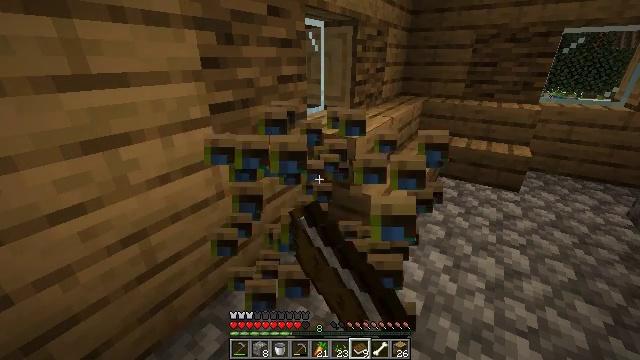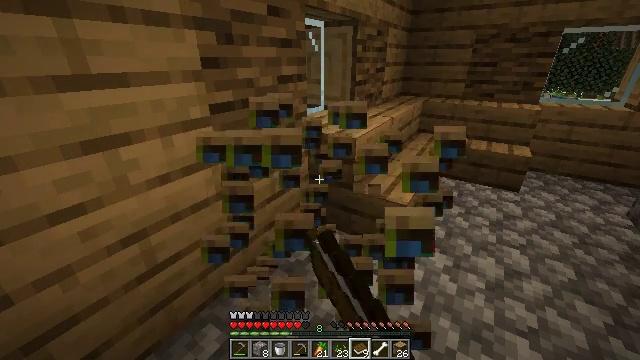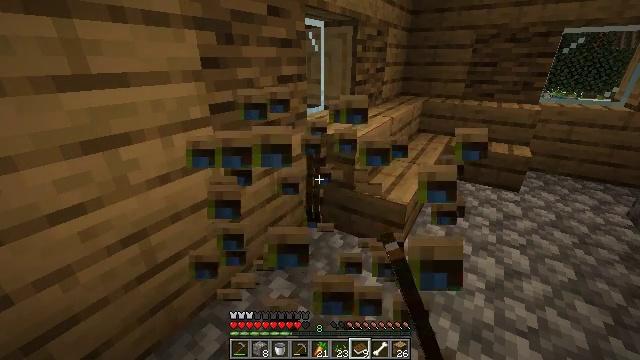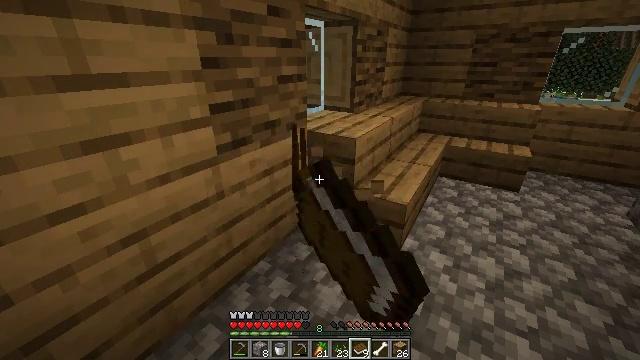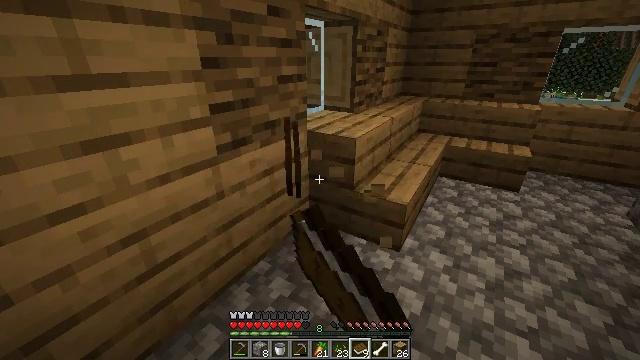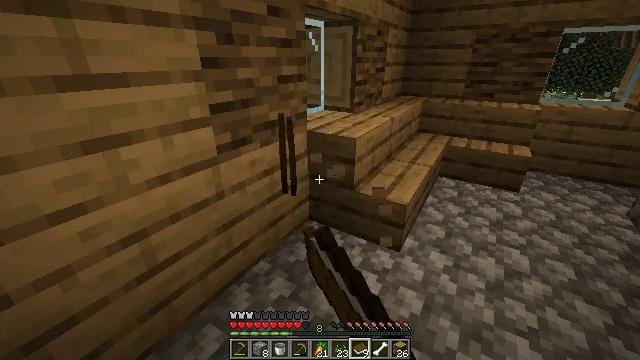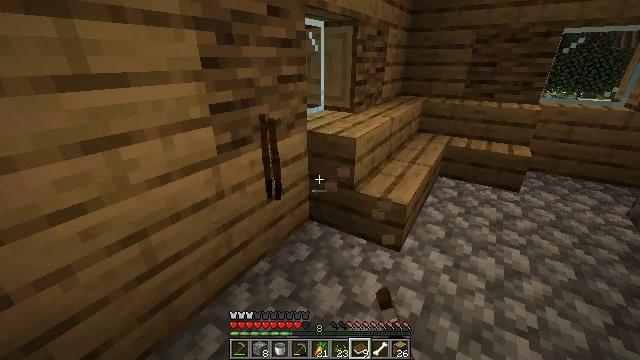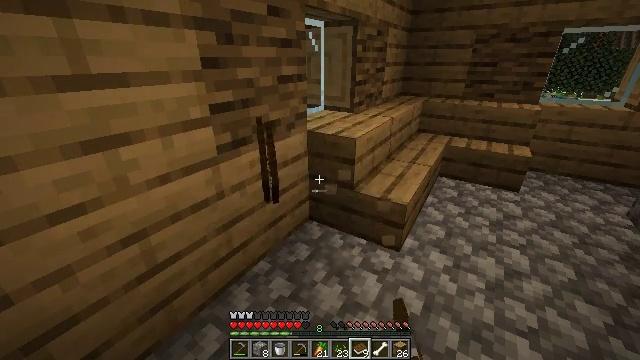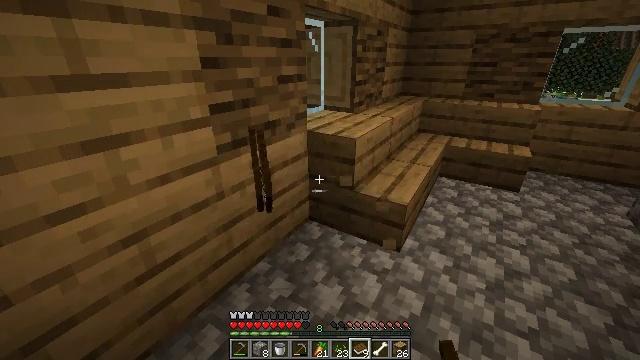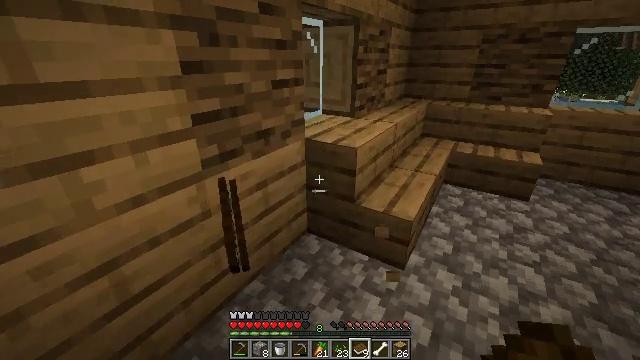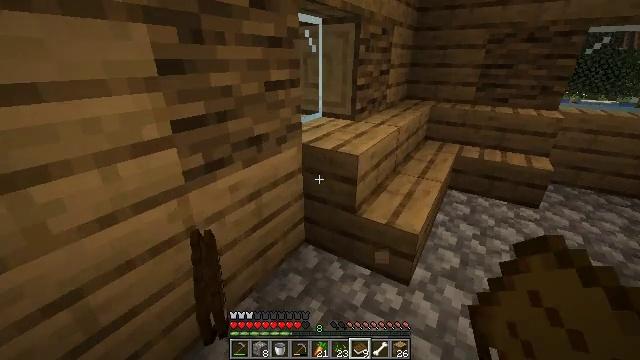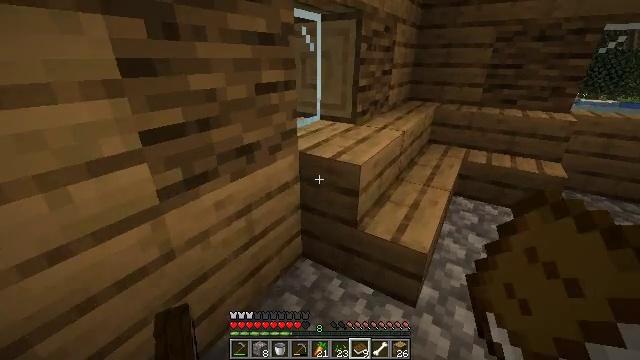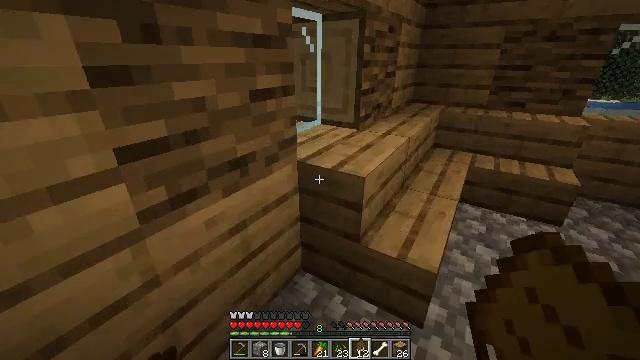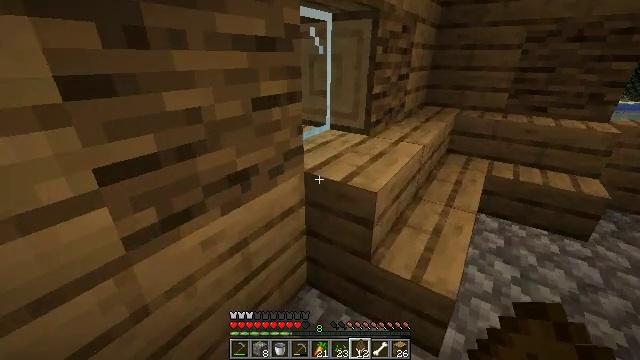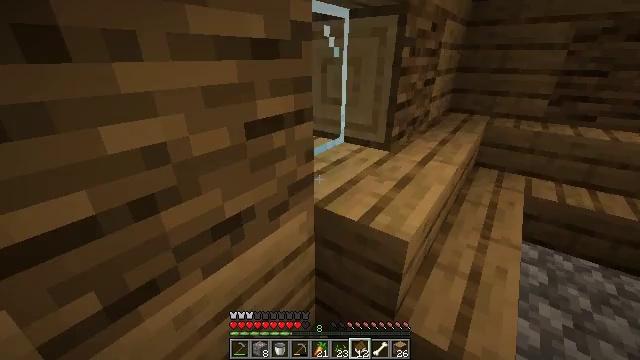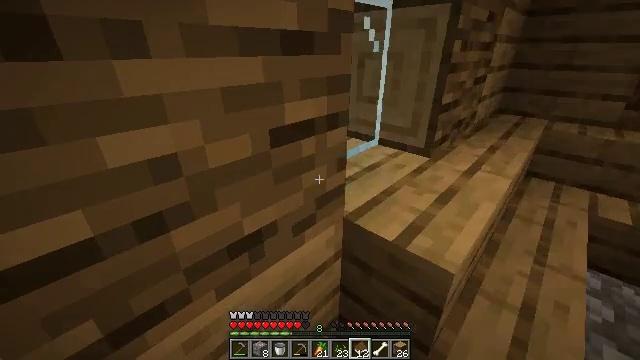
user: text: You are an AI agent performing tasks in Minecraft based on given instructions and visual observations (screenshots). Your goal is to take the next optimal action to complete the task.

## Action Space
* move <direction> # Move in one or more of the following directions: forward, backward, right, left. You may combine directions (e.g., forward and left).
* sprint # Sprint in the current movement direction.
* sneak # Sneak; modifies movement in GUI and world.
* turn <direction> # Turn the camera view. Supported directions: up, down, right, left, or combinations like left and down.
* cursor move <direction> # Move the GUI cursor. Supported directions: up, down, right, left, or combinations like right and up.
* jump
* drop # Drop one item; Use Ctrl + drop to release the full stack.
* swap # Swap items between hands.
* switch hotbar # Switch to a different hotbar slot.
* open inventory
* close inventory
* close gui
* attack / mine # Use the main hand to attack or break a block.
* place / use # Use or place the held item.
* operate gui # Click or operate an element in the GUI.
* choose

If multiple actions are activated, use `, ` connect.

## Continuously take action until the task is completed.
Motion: motion action
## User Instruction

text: Attack the bookshelf to recycle it.
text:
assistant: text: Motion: attack / mine
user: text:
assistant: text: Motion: attack / mine
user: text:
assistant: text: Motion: attack / mine
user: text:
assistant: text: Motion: attack / mine
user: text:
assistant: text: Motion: attack / mine
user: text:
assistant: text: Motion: no_op
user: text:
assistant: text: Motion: no_op
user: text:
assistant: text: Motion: move forward
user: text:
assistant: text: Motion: move forward
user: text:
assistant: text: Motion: move forward
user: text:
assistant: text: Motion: move forward
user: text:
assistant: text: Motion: move forward
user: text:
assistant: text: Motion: move forward, turn left
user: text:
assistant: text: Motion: move forward, turn left
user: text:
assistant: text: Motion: move forward, turn left and down
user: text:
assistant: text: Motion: move forward, turn left and down
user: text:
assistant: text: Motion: turn left and down
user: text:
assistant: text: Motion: turn left and down
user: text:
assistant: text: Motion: turn left
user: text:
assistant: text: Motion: turn left and up
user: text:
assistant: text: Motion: turn left and up
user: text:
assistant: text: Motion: no_op
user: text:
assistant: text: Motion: no_op
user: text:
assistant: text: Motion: no_op
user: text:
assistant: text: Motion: no_op
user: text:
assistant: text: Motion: no_op
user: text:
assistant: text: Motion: turn left
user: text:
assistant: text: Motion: turn left
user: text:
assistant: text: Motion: no_op
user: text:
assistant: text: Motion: no_op